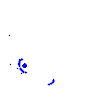
Particle: pion